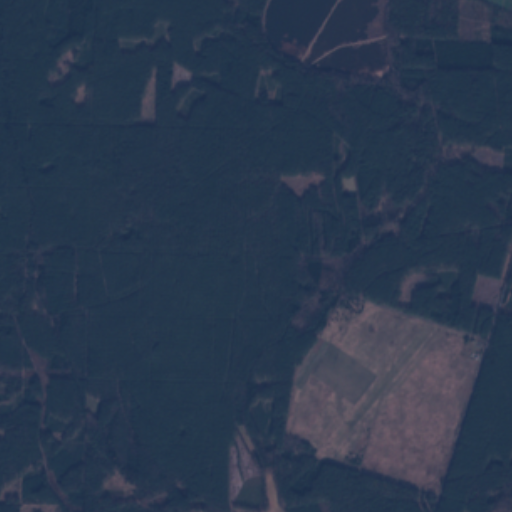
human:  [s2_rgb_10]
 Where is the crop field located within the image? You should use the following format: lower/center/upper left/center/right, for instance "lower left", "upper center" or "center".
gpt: The crop field is located in the upper right of the image.
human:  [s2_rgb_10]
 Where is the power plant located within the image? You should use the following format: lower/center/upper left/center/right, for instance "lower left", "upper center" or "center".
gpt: There is no power plant in the image.